Question: I currently have 3 tabs connected to a common UITabBarController. When one of the tabs is selected the user is taken to a UITableView with 3 cells which can be selected. When a cell is selected the user is taken to a new page with a UINavigationBar at the top. My understanding is that the UINavigationBar is supposed to include some sort of back button and I couldn't figure out how to enable it.
In place of the default back button, I dragged a UIButton to the corner and connected it to the 'Show Detail' property of the previous view but when I press the UIButton I am taken to the right UITableView but the tabs are missing for navigation. What am I doing wrong? My segues look like this:

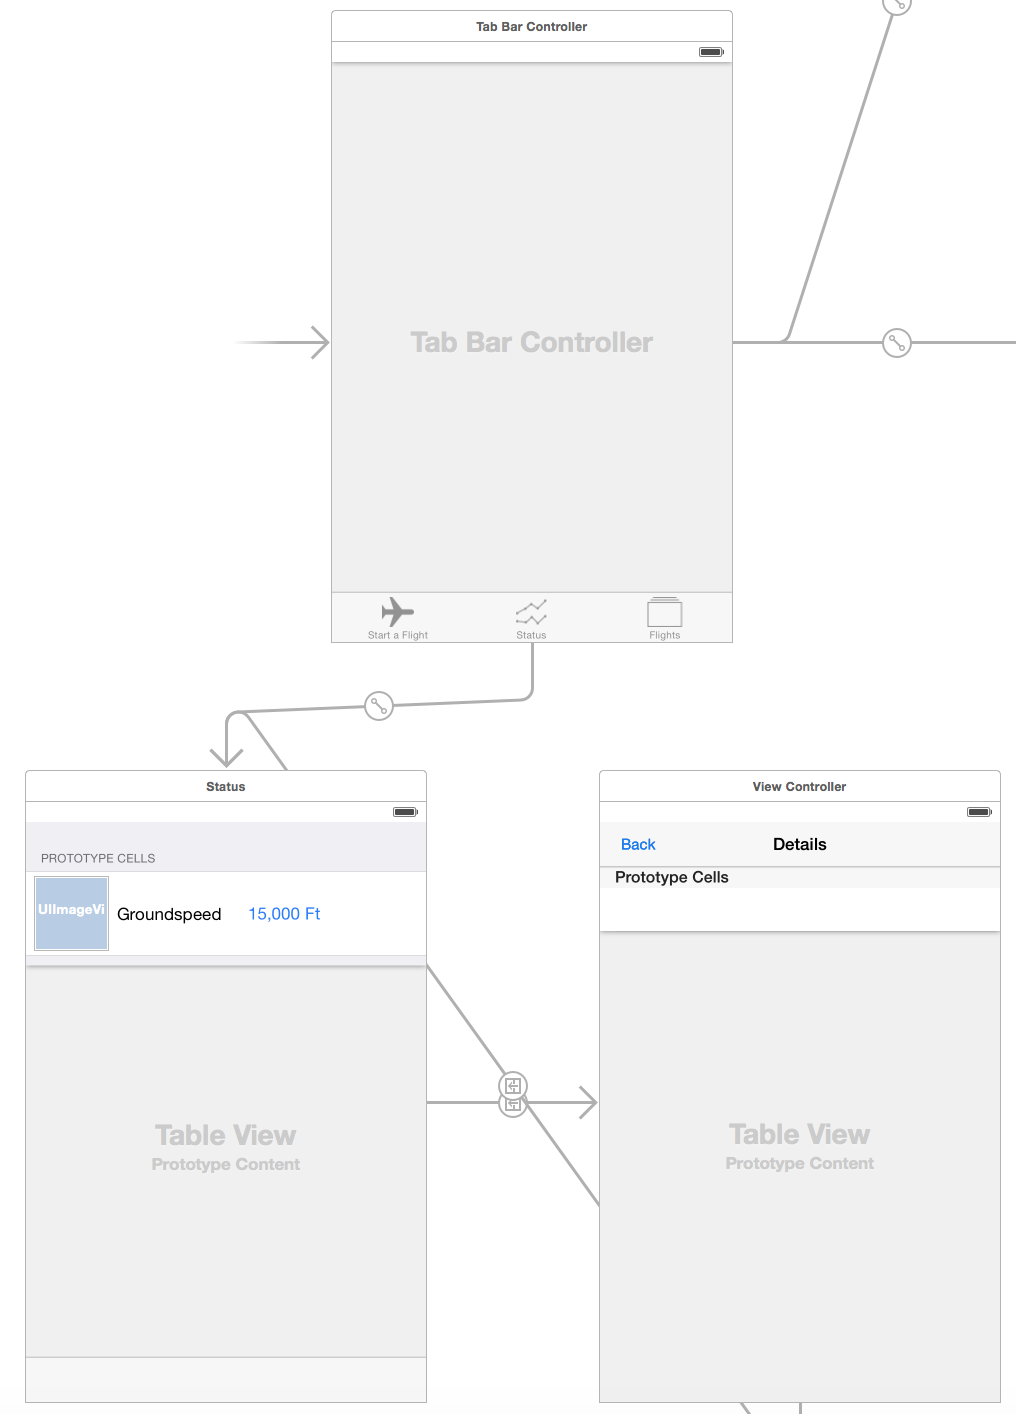
Answer: The UINavigationController has the back functionality. <URL>.
<URL> is some old tutorial on how to combine that with a tabbarcontroller. should still be the same principles.